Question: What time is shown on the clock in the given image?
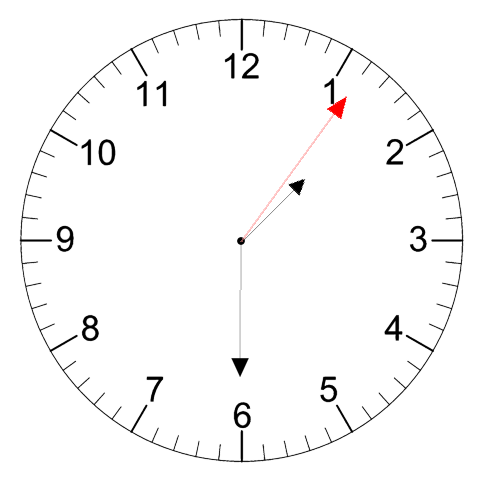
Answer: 01:30:06